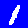
Digit: 1